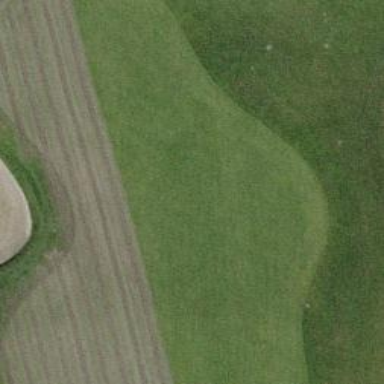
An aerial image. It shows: View of golf hole.